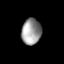
Tissue: lung
Cell type: Epithelial cells
Senescence score: 0.1949
Nuclear area (px): 506
Mean DAPI intensity: 152.261